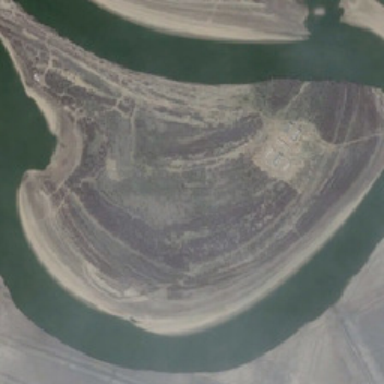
Surrounded by swimming pools .